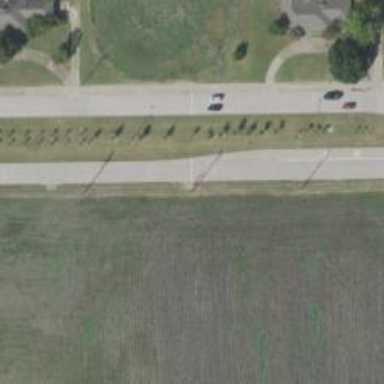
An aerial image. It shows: Secondary road.